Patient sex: F
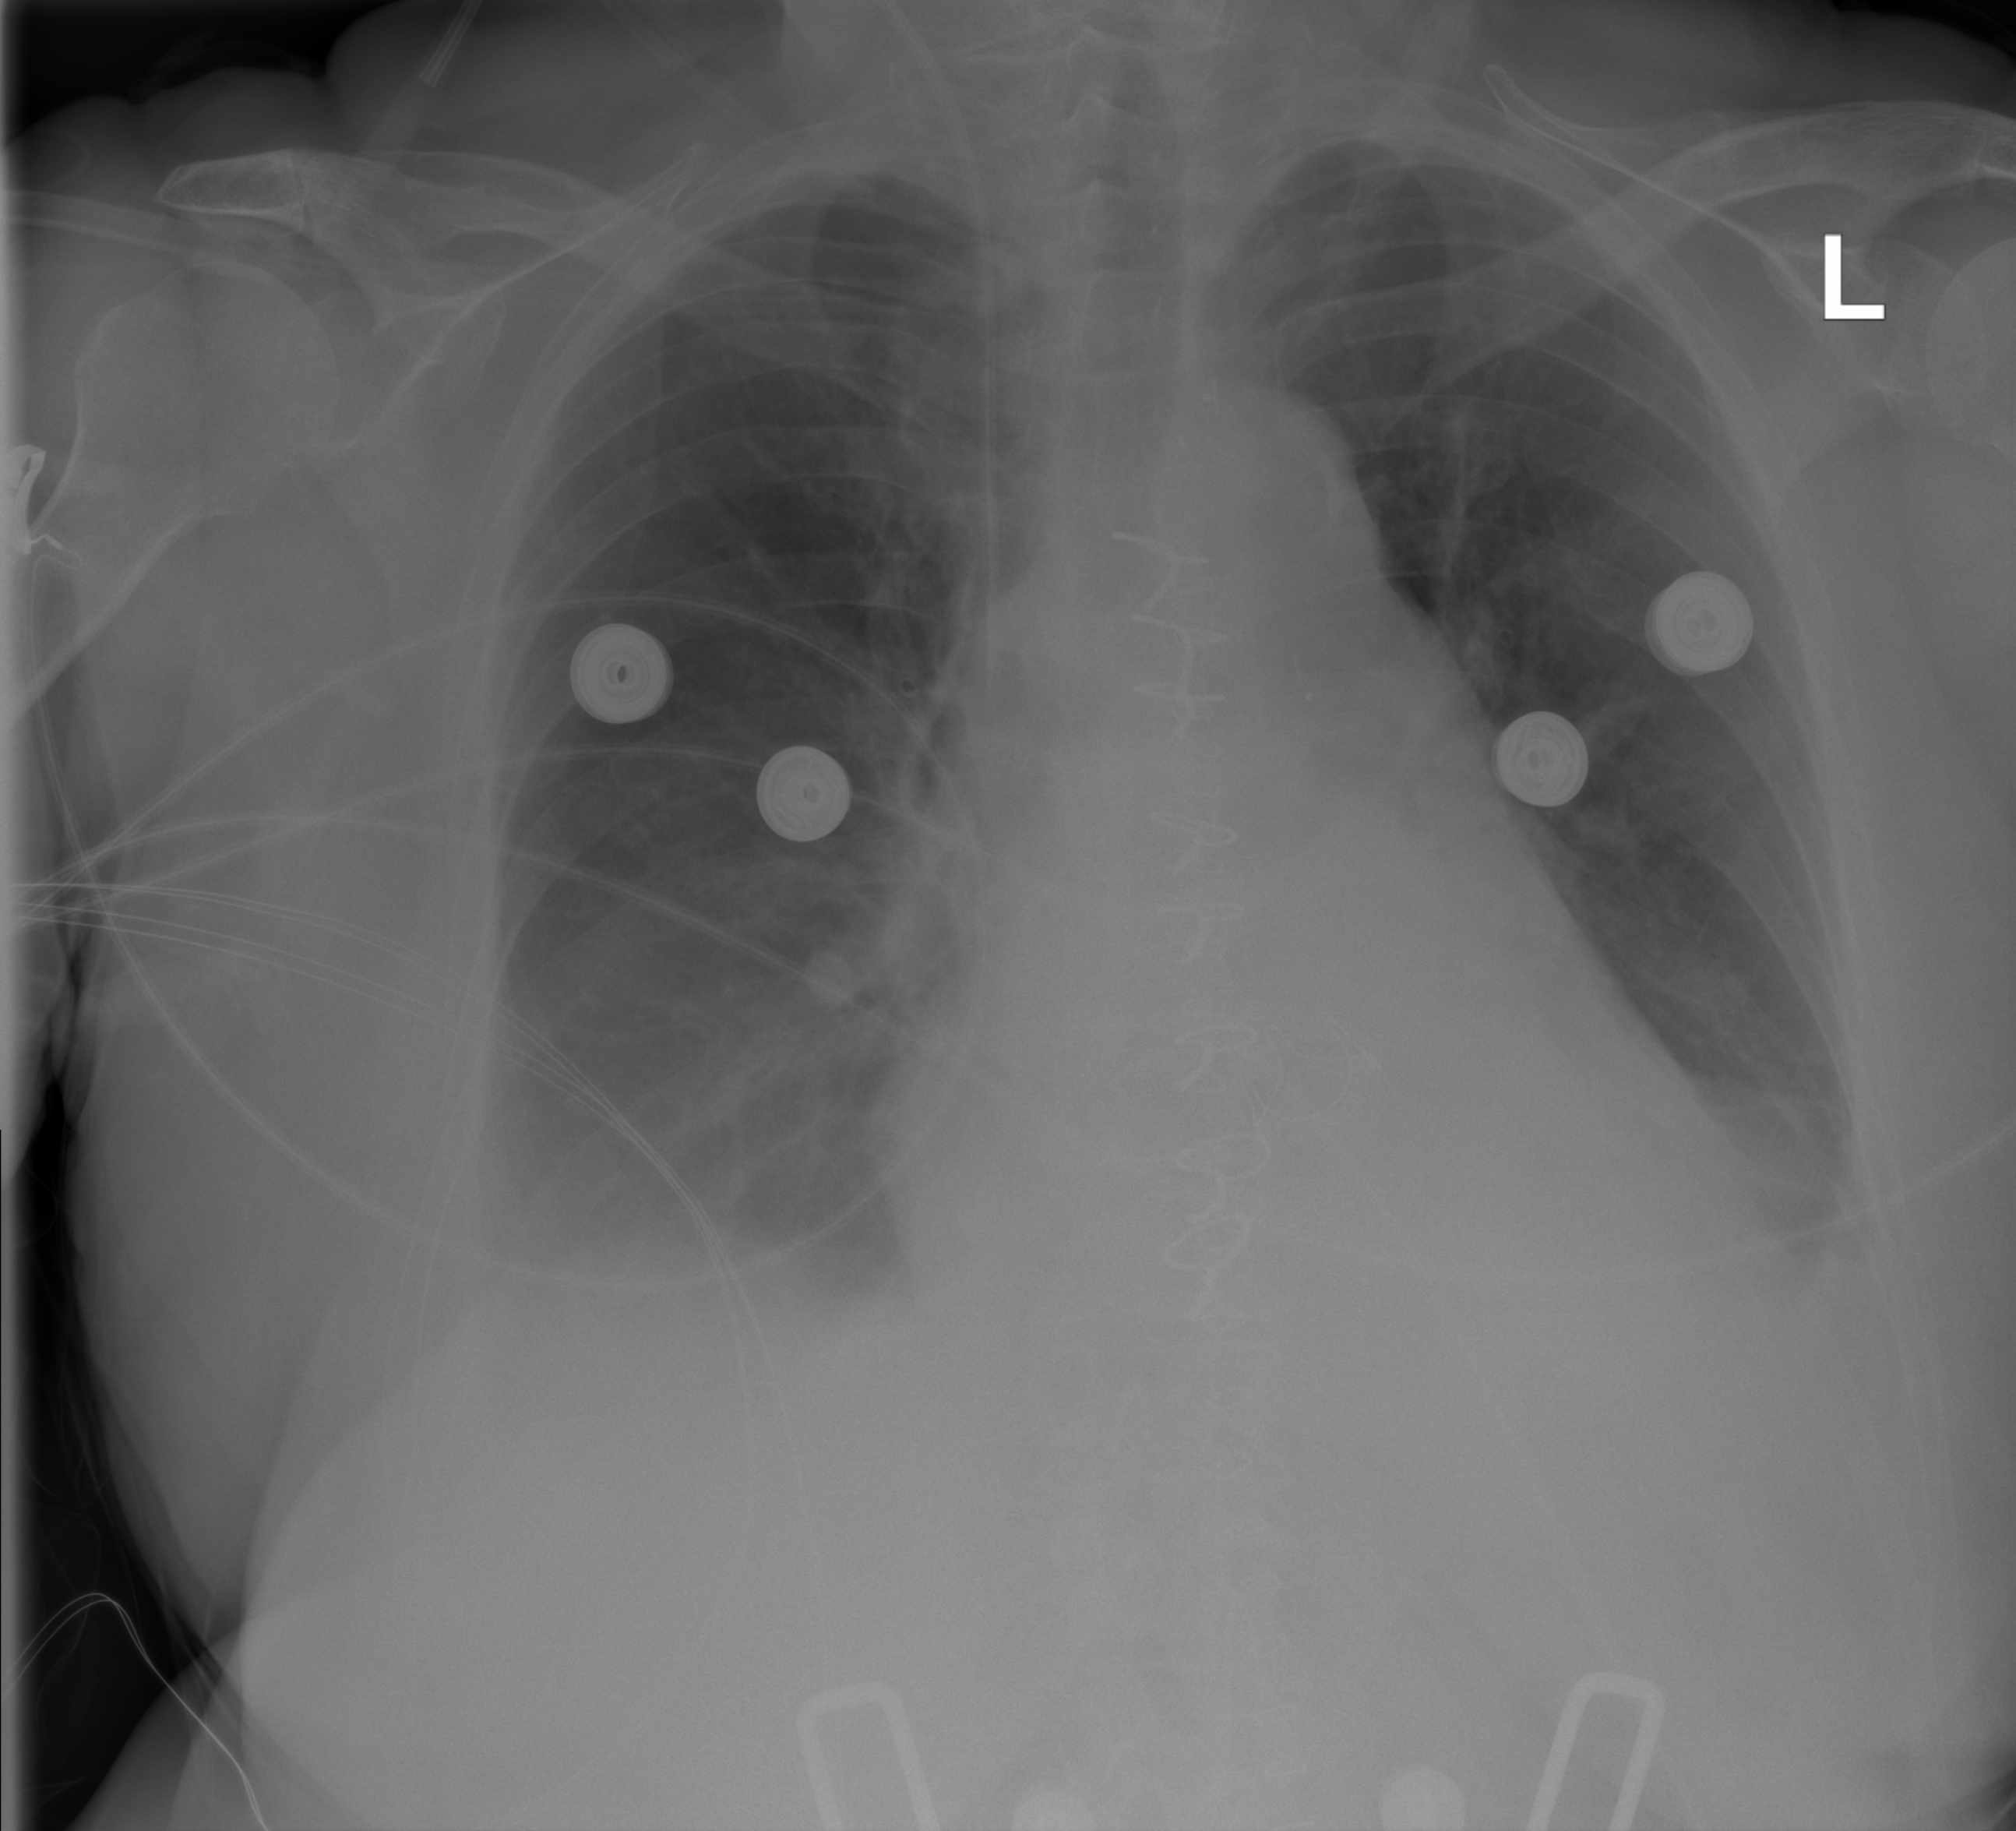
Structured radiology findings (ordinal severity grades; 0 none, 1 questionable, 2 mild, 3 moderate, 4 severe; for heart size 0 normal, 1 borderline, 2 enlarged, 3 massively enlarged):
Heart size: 1
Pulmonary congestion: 0
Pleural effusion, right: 2
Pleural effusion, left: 2
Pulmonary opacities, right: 0
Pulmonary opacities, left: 0
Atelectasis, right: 2
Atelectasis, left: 1